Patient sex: F
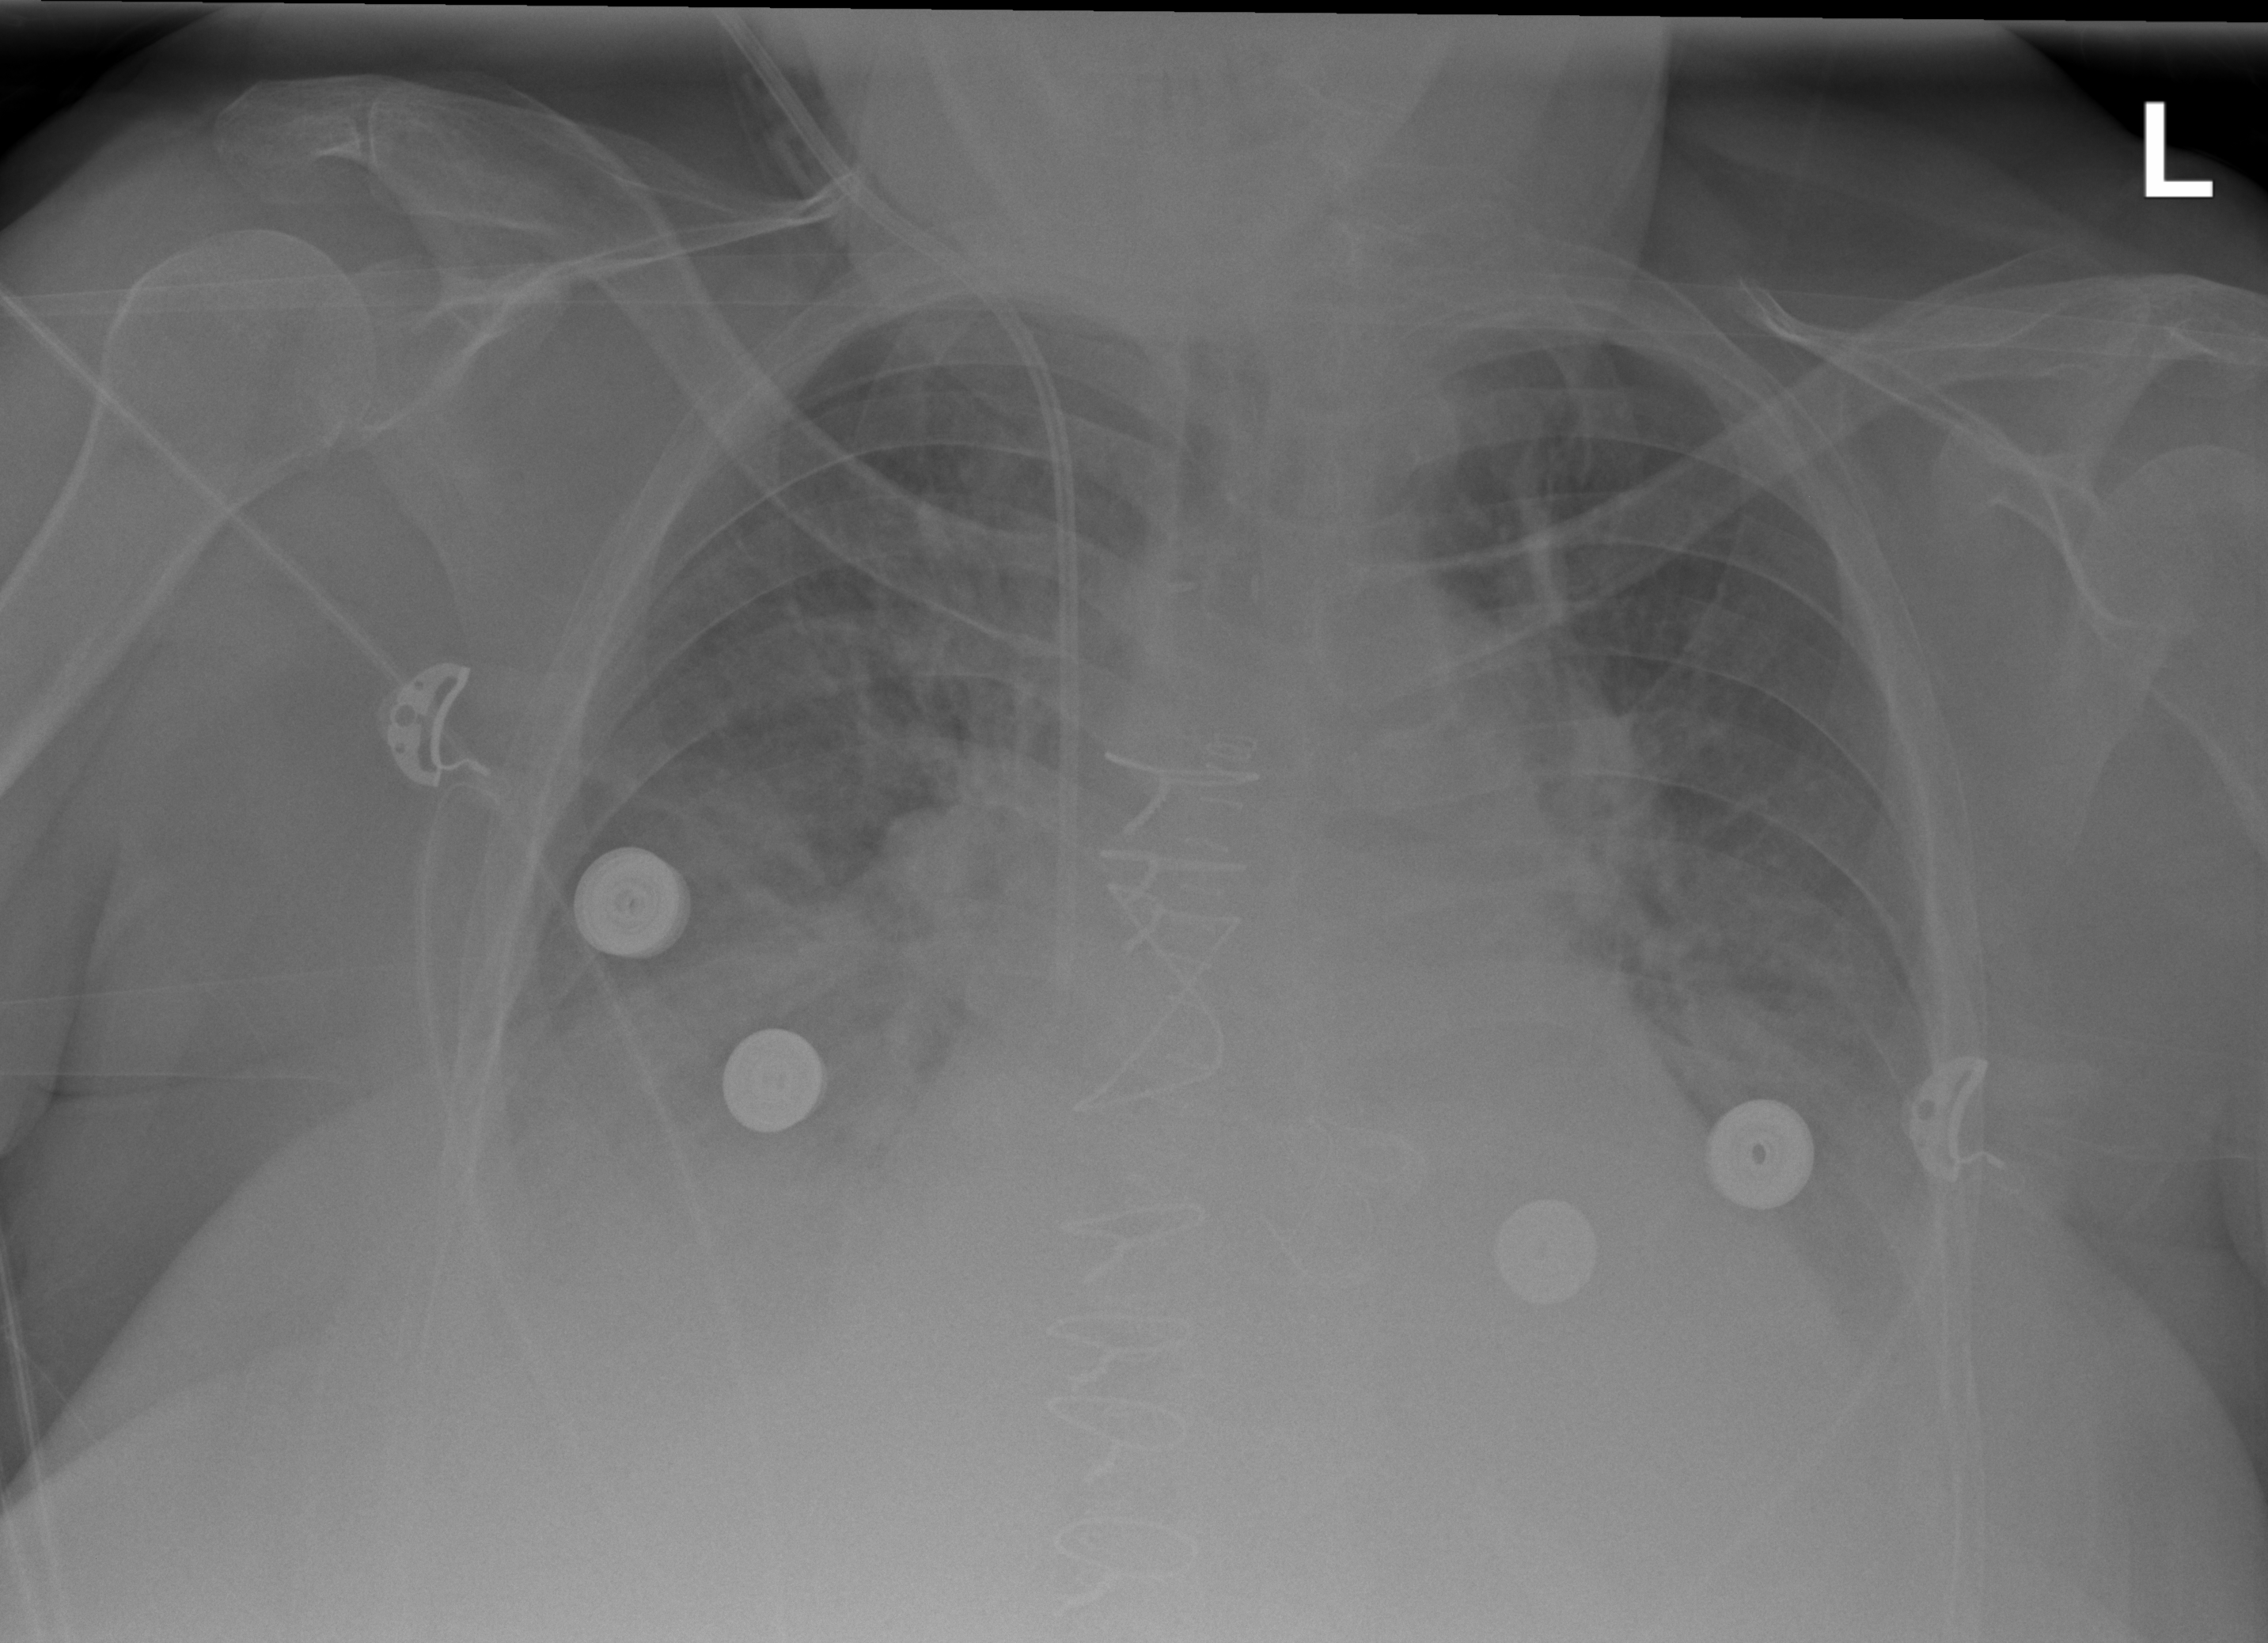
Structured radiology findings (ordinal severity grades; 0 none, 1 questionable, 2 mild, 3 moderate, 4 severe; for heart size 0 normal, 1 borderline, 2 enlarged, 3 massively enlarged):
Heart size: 2
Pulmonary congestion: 2
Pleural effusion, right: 2
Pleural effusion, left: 2
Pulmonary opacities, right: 2
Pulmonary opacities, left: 2
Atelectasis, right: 2
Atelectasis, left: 2